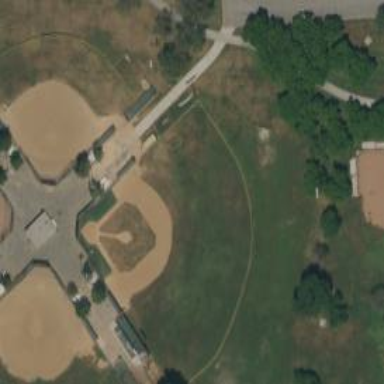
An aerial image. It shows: Baseball pitch for leisure land.